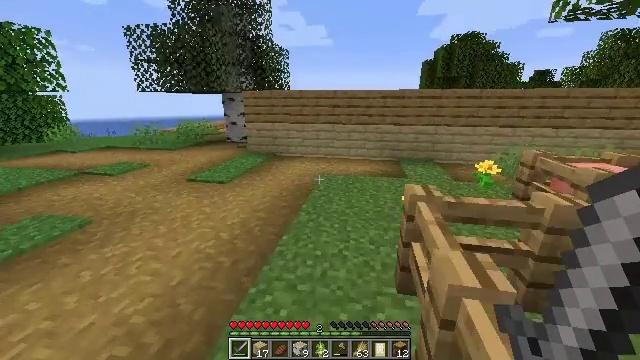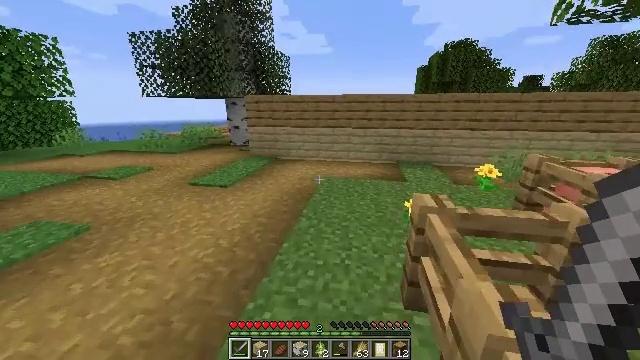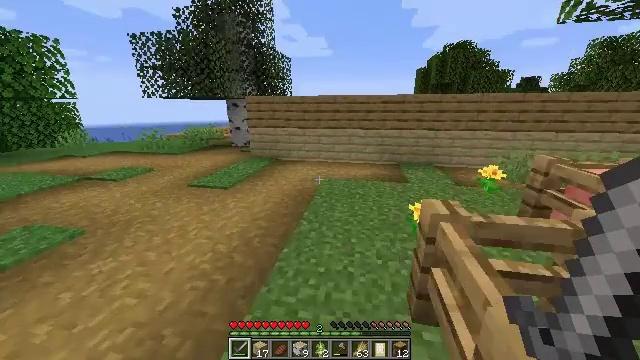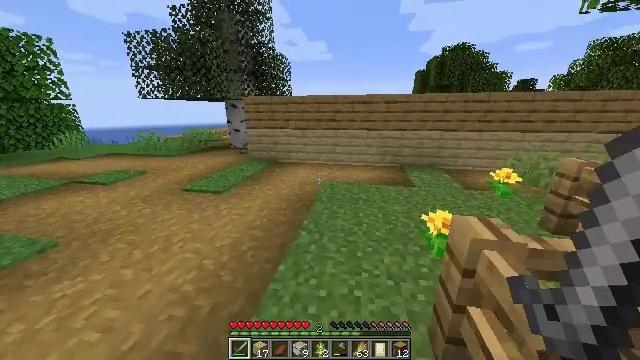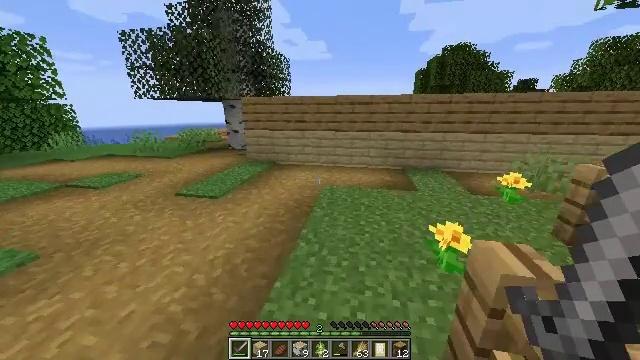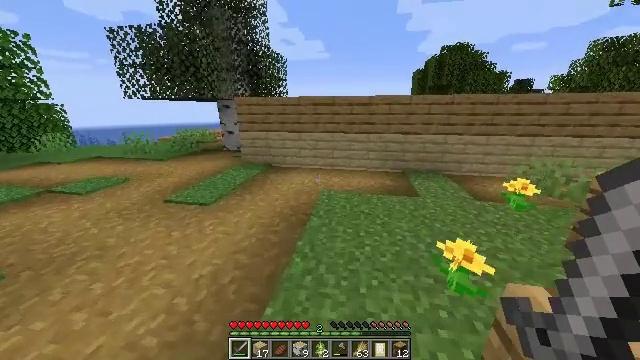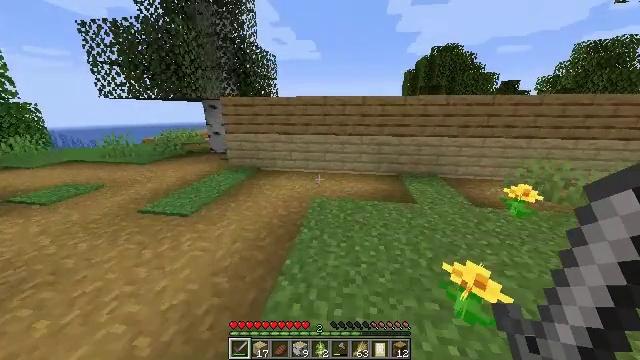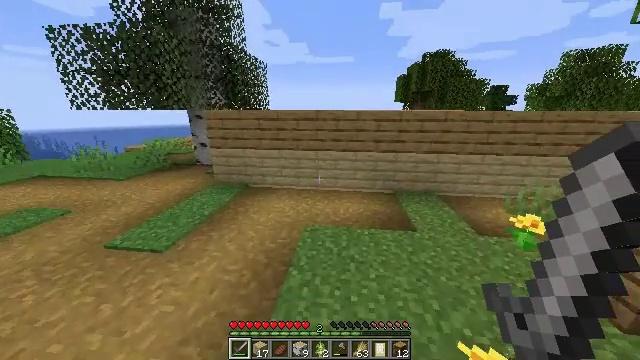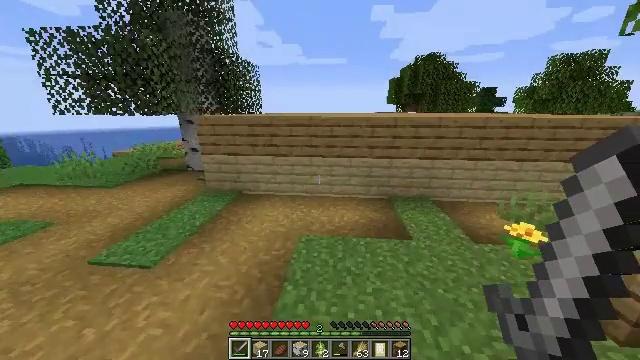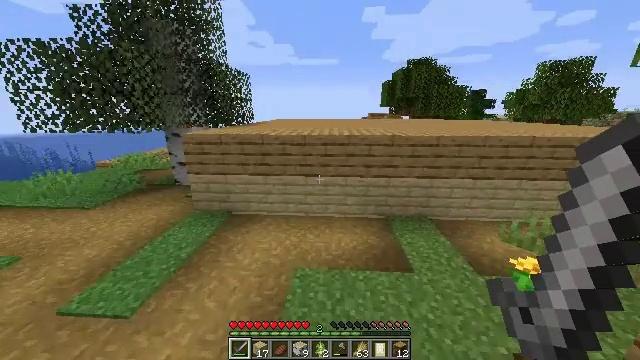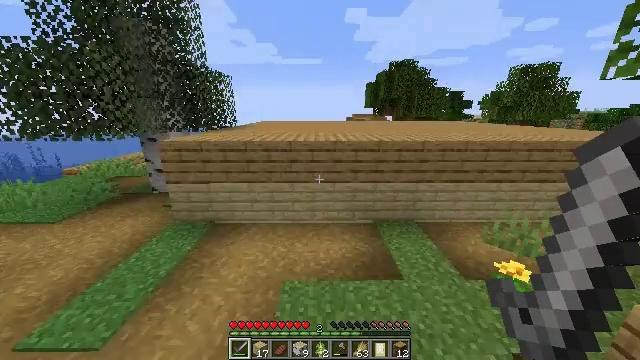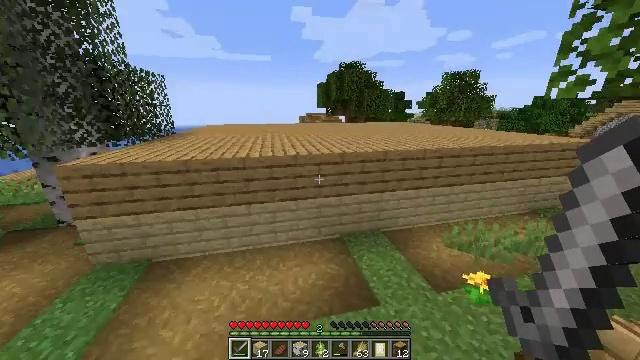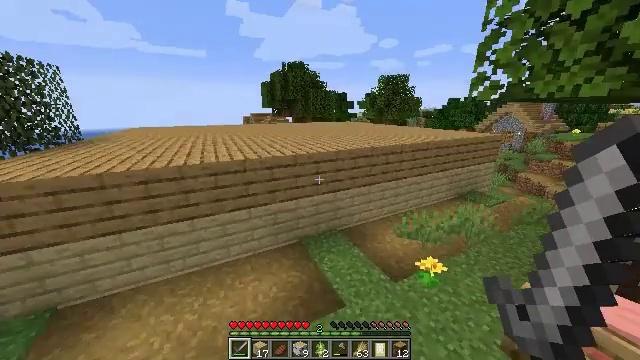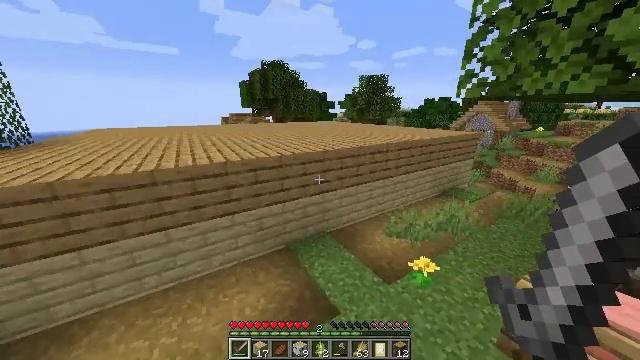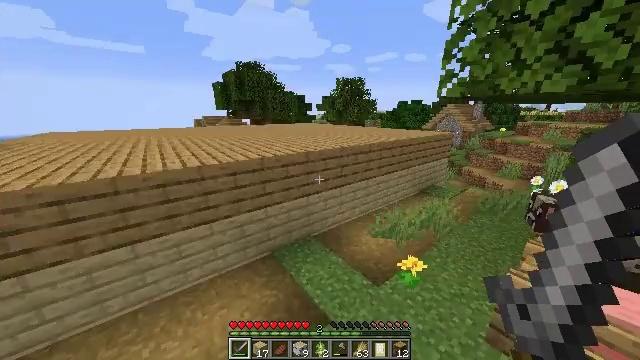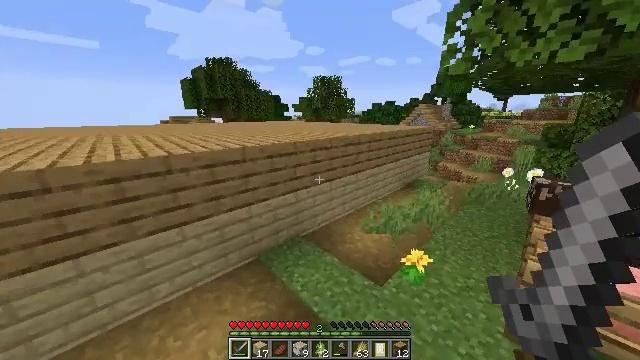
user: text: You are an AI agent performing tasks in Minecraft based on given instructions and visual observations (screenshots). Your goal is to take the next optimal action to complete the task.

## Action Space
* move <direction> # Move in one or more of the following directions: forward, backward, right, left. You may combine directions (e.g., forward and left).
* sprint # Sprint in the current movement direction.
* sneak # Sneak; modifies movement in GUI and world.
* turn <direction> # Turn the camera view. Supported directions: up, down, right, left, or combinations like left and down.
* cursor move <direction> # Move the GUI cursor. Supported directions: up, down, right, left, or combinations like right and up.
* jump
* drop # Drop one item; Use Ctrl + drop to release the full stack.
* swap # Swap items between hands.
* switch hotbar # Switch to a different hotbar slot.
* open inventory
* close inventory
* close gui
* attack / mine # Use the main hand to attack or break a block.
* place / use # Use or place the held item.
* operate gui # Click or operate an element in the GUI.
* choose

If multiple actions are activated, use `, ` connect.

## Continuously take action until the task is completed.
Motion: motion action
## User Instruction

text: Harvest beetroots from the farm.
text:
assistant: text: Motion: move forward, sprint
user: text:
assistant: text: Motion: move forward, sprint
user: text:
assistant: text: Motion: move forward, sprint
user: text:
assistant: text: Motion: move forward, sprint
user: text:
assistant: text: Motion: move forward, sprint
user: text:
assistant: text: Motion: move forward, sprint, turn right
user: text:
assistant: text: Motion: move forward, sprint, turn right, jump
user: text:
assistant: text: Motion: move forward, sprint, turn right, jump
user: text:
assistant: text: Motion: move forward, sprint, turn right, jump
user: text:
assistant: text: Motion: move forward, sprint, turn right, jump
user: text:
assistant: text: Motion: move forward, sprint, turn right, jump
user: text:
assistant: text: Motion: move forward, sprint, turn right
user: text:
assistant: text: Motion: move forward, sprint, turn right
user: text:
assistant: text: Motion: move forward, sprint, turn right
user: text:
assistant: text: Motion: move forward, sprint, turn right
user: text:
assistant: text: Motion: move forward, sprint, turn right
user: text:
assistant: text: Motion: move forward, sprint, turn right
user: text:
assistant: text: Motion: move forward, sprint, turn right and up
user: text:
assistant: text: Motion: move forward, sprint
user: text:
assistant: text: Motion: move forward, sprint
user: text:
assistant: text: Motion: move forward, sprint
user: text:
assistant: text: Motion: move forward, sprint
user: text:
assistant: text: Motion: move forward, sprint
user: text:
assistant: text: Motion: move forward, sprint
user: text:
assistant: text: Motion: move forward, sprint, turn right
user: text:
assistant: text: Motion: move forward, sprint, turn right and down
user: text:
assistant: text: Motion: move forward, sprint, turn right
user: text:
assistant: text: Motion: move forward, sprint, turn right
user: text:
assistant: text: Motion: move forward, sprint, turn right and down
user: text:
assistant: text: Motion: sprint, turn right